Question: To familiarize myself with '<filesystem>', I wrote a simple recursive function that walks a directory tree:
'''
#include <filesystem>
namespace fs = std::tr2::sys;
const fs::directory_iterator fs_end;
void walk(fs::path root)
{
std::cout << "ENTERING " << root << '
';
for (auto it = fs::directory_iterator(root); it != fs_end; ++it)
{
if (is_directory(it->status()))
{
walk(it->path());
}
else
{
std::cout << it->path() << " is not a directory
";
}
}
std::cout << "LEAVING " << root << '
';
}
int main()
{
walk("d:/a");
}
'''
Unfortunately, this will only visit the immediate directories inside the directory specified in 'main'. The subdirectories are not visited. To illustrate, I made a very simple directory structure:

The output of the program is as follows:
'''
ENTERING d:/a
ENTERING b
LEAVING b
ENTERING c
LEAVING c
LEAVING d:/a
'''
As you can see, d is not visited. Apparently, the for loop is run zero times inside c. Why?
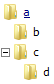
Answer: From the output it looks like 'it->path()' is giving you the relative path, not the absolute path. While iterating, your does not change, so trying to iterate over a directory with path 'b' or 'c' won't work and no subdirectories will be found in that non-existent directory. In your for-loop, try the following recursive call:
'''
walk(root/it->path());
'''
Now, when your program examines directory c, it should output:
'''
ENTERING d:/a/c
ENTERING d:/a/c/d
etc...
'''